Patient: sex M, age 60
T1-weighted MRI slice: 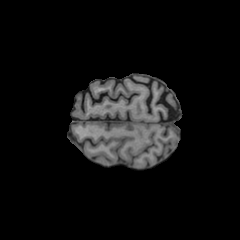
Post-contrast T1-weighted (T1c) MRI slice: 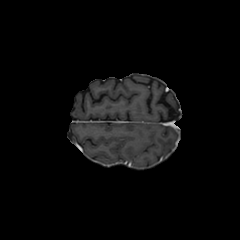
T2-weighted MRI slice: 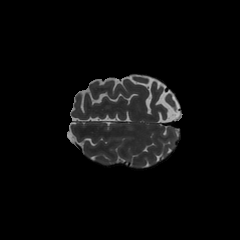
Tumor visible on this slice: no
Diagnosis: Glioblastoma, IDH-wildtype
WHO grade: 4